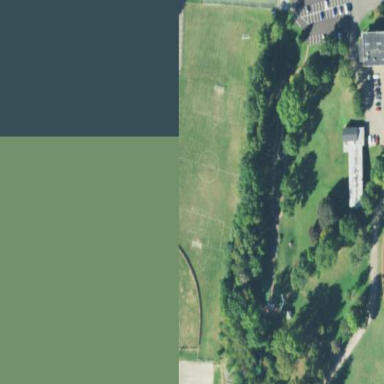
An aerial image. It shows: Soccer pitch for leisureland activities.